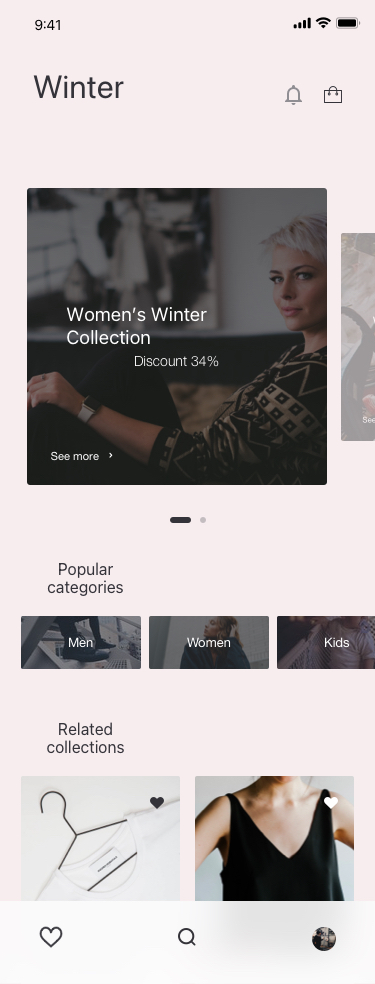
Text in this UI design:
Related collections
Women
Men
Kids
Popular categories
Women’s Winter Collection
Women’s Winter Collection
Discount 34%
Winter